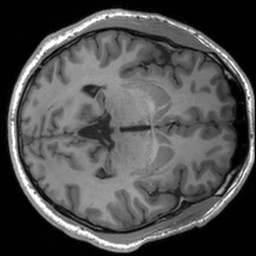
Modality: T1w
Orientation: axial
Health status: healthy
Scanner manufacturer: siemens
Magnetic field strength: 3 T
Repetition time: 1.9 s
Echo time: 0.00226 s